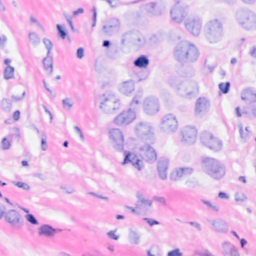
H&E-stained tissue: Breast